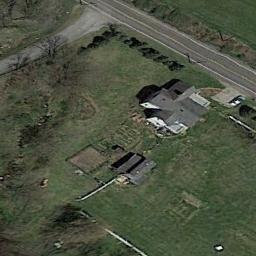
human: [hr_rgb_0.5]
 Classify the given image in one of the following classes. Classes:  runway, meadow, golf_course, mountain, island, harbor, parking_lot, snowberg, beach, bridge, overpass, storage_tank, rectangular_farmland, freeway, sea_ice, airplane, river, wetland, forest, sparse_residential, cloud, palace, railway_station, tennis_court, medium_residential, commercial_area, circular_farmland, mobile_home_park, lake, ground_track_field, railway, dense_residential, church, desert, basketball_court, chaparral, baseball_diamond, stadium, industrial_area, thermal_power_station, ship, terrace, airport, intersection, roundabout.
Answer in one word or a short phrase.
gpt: sparse_residential